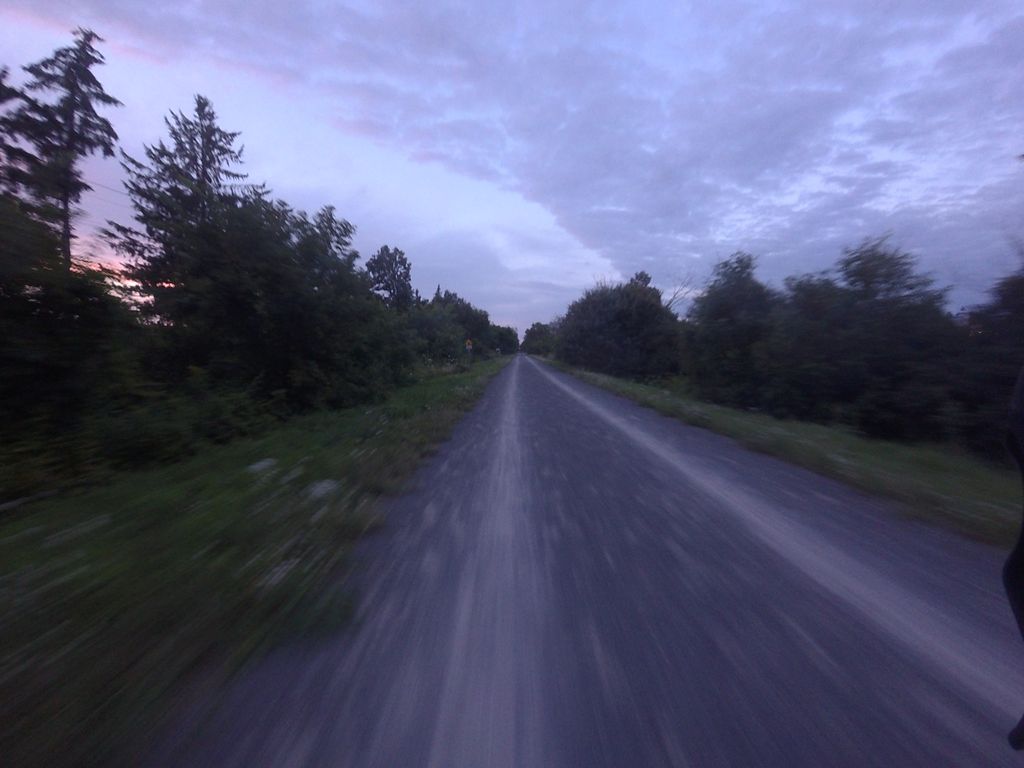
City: ottawa-gatineau